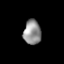
Tissue: lung
Cell type: Epithelial cells
Senescence score: 0.1812
Nuclear area (px): 421
Mean DAPI intensity: 145.238